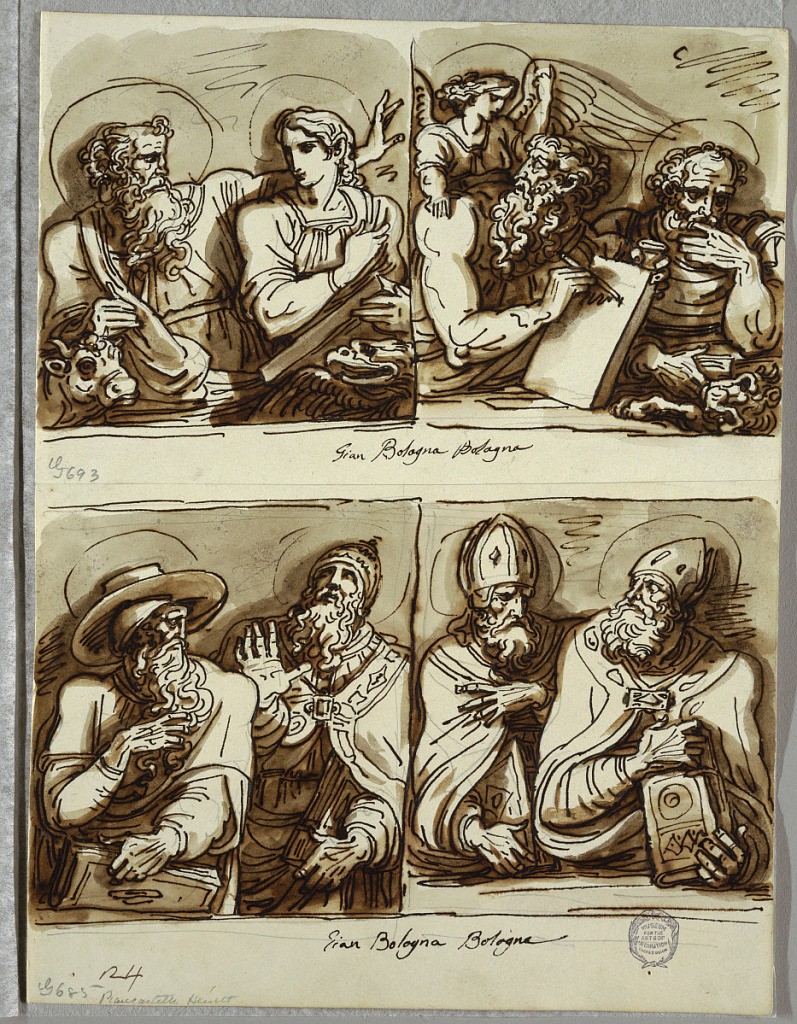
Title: The Four Evangelists, Study after Giambologna
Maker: Felice Giani, Italian, 1758–1823
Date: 1821–22
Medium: Pen and brown ink, brush and brown wash, over black chalk on white heavy wove paper
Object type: Drawing
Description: Upper drawing of Four Evangelist, in pairs; at left St.Luke and St.John; at right St. Matthew and St.Mark, all with attributes. Lower drawing of two pairs of Saints, or Doctors of Church, all with books; at left, Saint with flat hat--St. Anthony Abbot(?), and saint who is Pope; at right, two Bishop Saints.